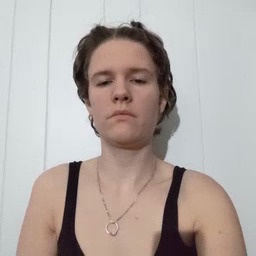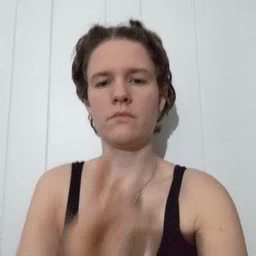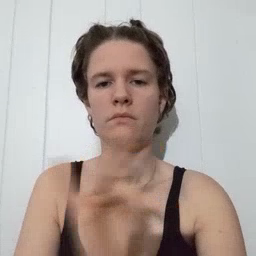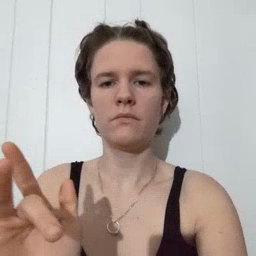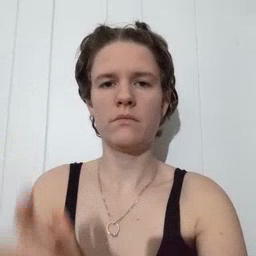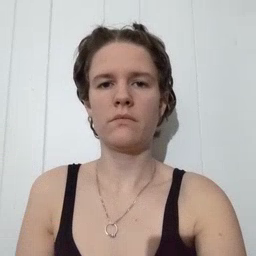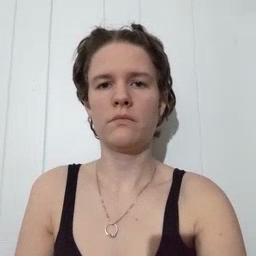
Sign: empty